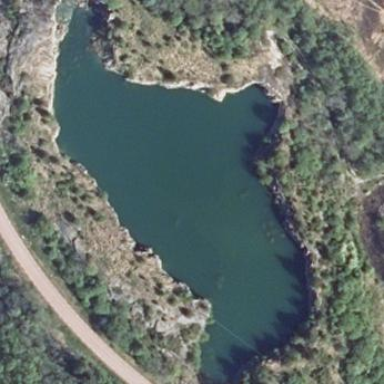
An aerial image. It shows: Natural reservoir of water.